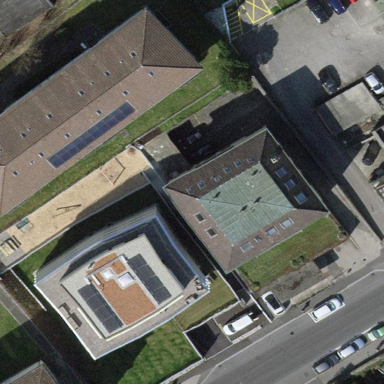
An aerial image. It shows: Hipped roof apartment building.